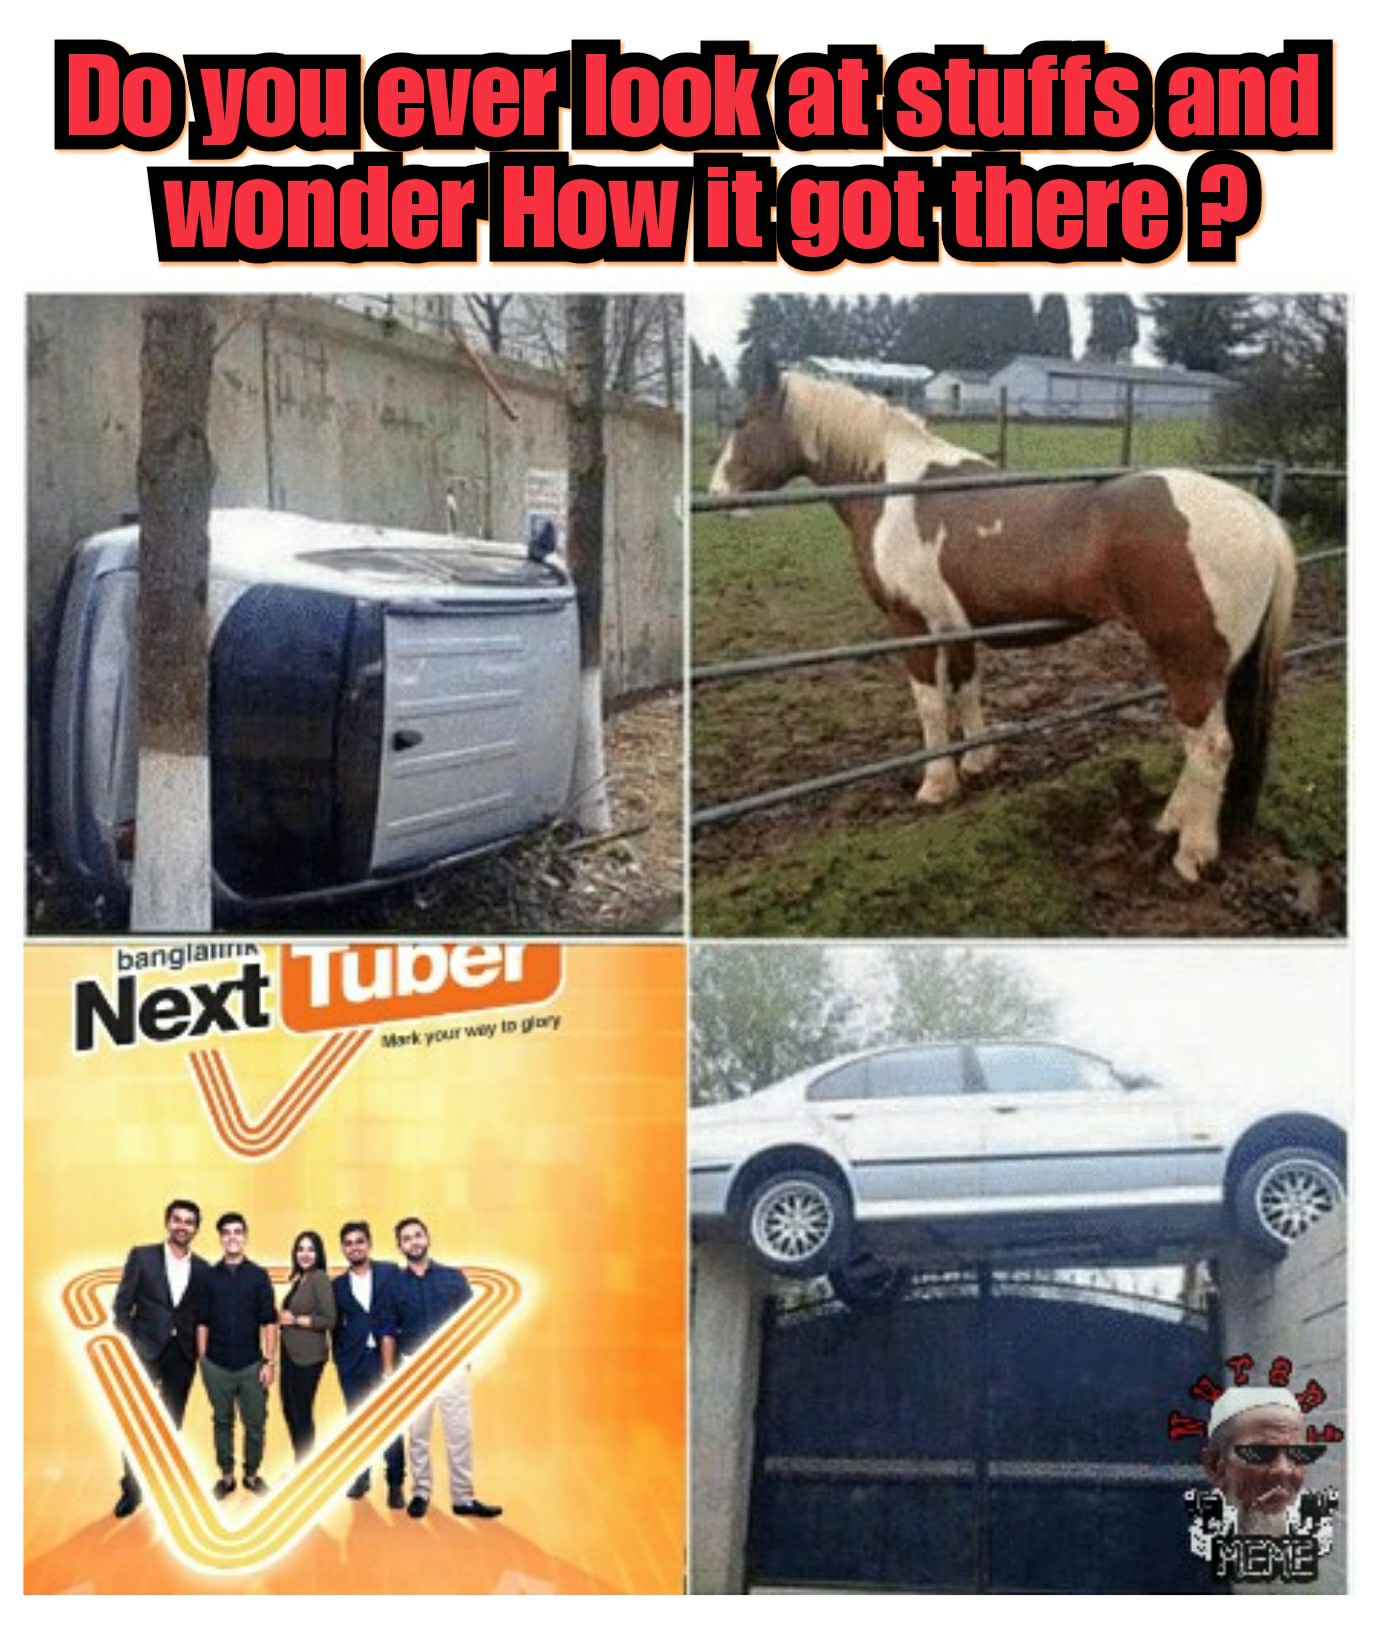
Caption: Do you ever look at stuffs and wonder How it got there ?
Label: hate